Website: apple
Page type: customer-info-address
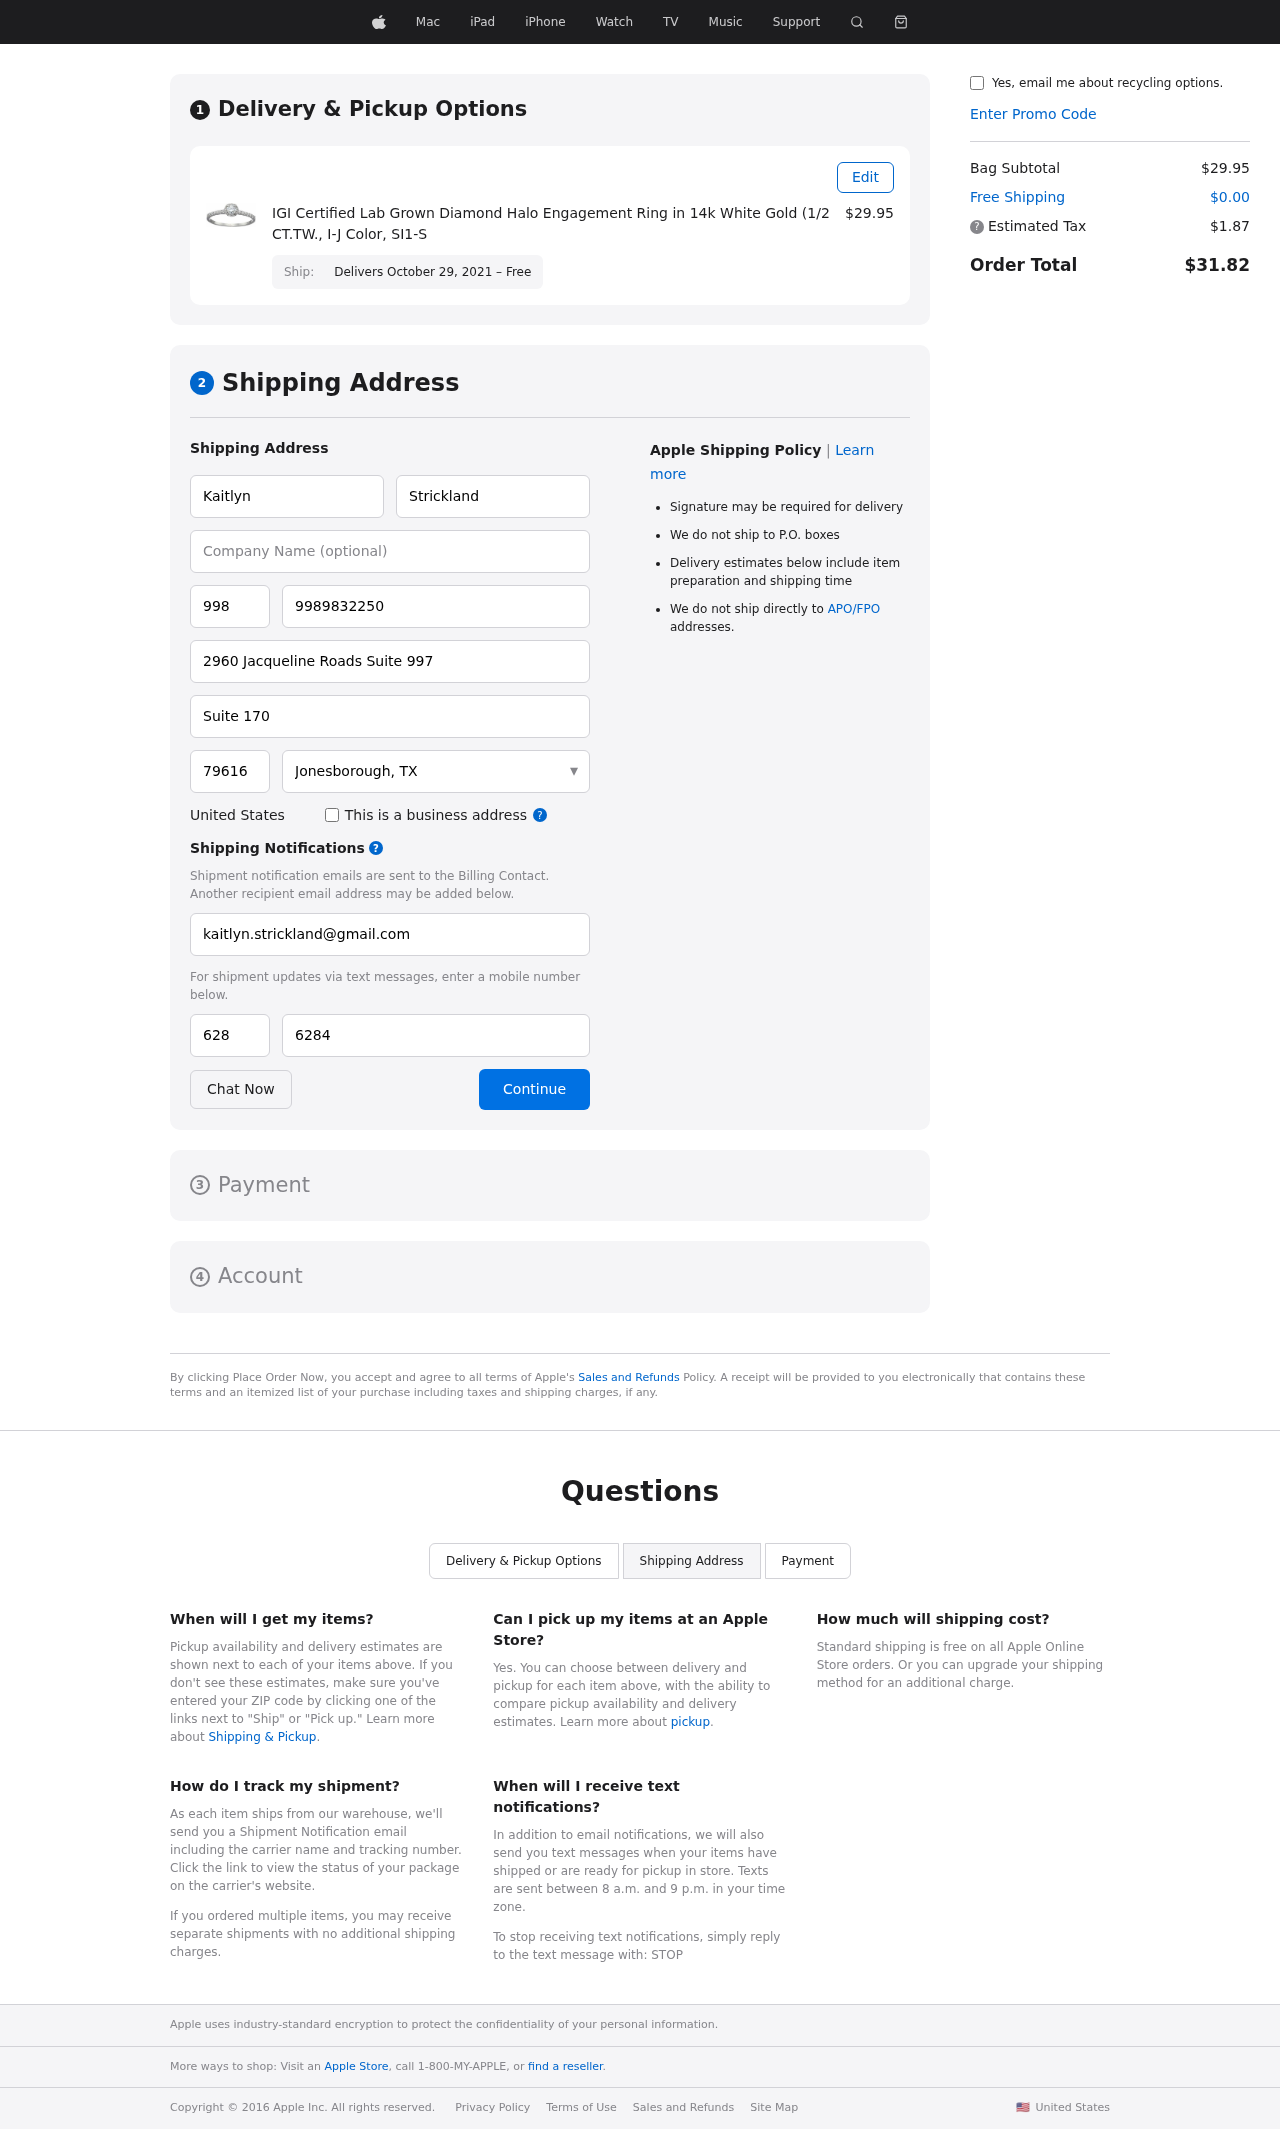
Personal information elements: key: PII_CITY_STATE
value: Jonesborough, TX
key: PII_COUNTRY
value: United States
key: PII_EMAIL
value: kaitlyn.strickland@gmail.com
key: PII_FIRSTNAME
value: Kaitlyn
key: PII_LASTNAME
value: Strickland
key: PII_PHONE
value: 9989832250
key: PII_PHONE_ALT
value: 6284219087
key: PII_PHONE_ALT_AREA
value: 628
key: PII_PHONE_AREA
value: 998
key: PII_POSTCODE
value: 79616
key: PII_STREET
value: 2960 Jacqueline Roads Suite 997
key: PII_STREET2
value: Suite 170
Product elements: key: PRODUCT1_NAME
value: IGI Certified Lab Grown Diamond Halo Engagement Ring in 14k White Gold (1/2 CT.TW., I-J Color, SI1-S
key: PRODUCT1_PRICE
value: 29.95
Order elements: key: ORDER_DELIVERY_DATE
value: Delivers October 29, 2021 – Free
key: ORDER_SUBTOTAL
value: $29.95
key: ORDER_SHIPPING_COST
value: $0.00
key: ORDER_TAX
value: $1.87
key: ORDER_TOTAL
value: $31.82